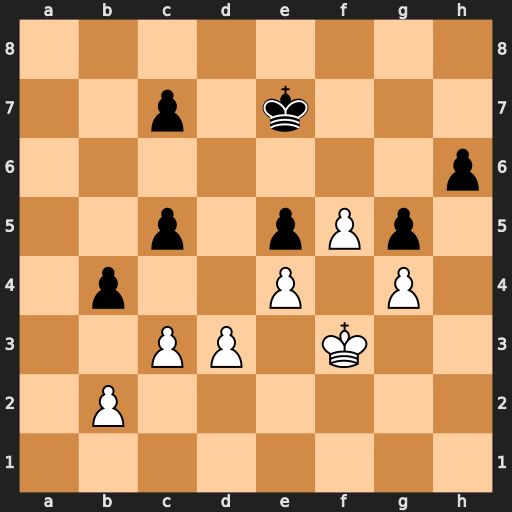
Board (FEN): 8/2p1k3/7p/2p1pPp1/1p2P1P1/2PP1K2/1P6/8
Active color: w
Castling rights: -
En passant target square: -
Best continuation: Ke3 bxc3 bxc3